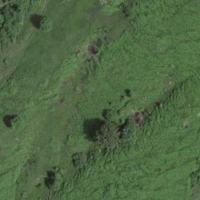
EUNIS habitat code: 24
Species observed at this site:
Parnassia palustris